Question: I used 'AnnotationConfiguration' before but now is deprecated
'''
AnnotationConfiguration cfg = new AnnotationConfiguration();
cfg.addAnnotatedClass(Product.class);
factory = cfg.buildSessionFactory();
'''
So now it's recommended to use 'Configuration' insted, but still get some error:
.
How build a session factory now ?
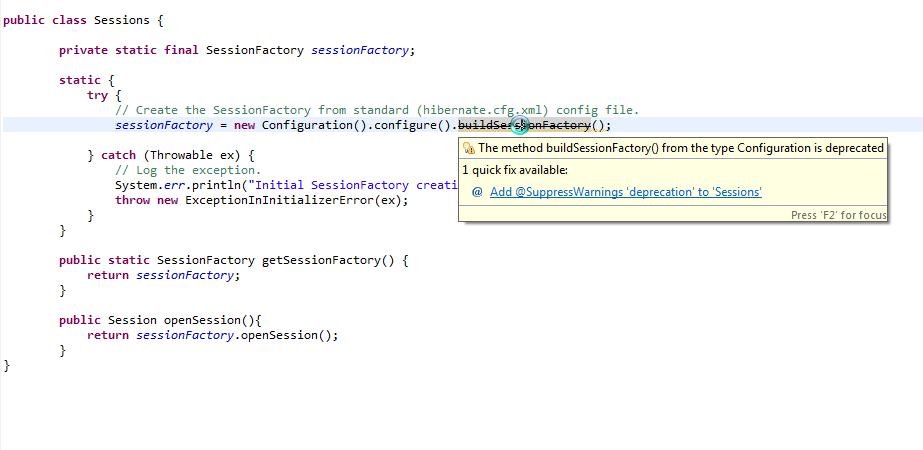
Answer: So you are using some pretty new version, 4.0.0.CR4 perhaps? If so, then check the Javadoc of buildSessionFactory and it will tell you following:
'''
@deprecated Use {@link #buildSessionFactory(ServiceRegistry)} instead
'''
No idea though is suggested replacement working, never used it.